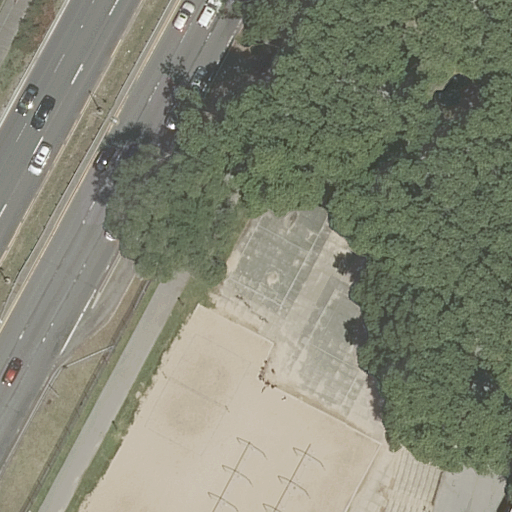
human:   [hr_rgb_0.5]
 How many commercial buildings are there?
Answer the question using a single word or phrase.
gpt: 0

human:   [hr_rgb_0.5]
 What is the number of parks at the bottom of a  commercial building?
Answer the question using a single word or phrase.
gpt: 0

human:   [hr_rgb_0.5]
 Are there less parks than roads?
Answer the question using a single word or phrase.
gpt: yes

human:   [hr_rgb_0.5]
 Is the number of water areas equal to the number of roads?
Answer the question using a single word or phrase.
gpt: no

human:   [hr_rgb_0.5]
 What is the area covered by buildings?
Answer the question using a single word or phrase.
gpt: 0m2

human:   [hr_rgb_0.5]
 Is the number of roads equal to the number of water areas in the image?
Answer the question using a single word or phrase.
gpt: no

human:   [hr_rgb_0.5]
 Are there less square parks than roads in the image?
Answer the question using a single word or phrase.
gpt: yes

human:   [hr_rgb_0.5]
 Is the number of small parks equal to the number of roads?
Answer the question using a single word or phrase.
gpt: no

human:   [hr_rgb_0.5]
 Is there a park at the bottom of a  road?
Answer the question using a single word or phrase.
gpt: yes

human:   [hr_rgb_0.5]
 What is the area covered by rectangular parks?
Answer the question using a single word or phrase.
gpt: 10636m2

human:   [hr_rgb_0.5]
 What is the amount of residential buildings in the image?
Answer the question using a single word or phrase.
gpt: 0

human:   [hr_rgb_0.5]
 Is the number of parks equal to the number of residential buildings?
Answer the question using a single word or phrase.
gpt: no

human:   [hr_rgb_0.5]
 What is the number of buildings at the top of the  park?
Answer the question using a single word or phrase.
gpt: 0

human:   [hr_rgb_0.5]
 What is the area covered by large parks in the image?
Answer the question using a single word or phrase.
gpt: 10636m2

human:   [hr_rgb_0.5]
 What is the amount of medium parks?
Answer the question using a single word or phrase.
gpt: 0

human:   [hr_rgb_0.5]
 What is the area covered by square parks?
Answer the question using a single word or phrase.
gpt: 0m2

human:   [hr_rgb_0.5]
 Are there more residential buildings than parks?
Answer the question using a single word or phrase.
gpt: no

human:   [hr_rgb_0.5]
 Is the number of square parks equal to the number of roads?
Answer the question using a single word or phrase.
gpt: no

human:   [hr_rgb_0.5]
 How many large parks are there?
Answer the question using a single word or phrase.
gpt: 1

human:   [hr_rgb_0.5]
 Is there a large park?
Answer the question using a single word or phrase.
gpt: yes

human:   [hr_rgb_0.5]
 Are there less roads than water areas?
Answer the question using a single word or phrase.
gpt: no

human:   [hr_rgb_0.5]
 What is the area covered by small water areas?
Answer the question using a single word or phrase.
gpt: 0m2

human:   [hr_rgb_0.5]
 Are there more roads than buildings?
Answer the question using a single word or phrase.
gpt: yes

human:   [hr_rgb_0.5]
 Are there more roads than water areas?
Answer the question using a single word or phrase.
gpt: yes

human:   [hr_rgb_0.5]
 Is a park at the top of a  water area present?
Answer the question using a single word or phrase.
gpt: no

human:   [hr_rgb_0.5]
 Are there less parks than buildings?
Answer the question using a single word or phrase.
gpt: no

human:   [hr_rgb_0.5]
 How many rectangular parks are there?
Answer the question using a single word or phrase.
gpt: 1

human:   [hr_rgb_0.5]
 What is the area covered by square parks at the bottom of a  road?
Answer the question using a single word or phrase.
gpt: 0m2

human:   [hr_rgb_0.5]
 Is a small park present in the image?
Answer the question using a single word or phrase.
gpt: no

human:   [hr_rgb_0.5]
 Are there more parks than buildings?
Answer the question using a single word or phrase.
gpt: yes

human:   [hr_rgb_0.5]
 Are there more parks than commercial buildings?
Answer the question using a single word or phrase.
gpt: yes

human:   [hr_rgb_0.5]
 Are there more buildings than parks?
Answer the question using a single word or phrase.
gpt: no

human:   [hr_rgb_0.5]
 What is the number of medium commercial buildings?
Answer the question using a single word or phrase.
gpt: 0

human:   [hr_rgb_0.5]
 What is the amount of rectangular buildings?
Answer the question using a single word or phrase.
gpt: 0

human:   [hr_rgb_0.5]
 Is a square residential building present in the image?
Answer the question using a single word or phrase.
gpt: no

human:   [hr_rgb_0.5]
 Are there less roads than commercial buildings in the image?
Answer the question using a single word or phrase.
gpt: no

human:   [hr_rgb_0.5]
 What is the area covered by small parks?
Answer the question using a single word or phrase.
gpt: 0m2

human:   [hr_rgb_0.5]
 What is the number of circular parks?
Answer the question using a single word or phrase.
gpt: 0

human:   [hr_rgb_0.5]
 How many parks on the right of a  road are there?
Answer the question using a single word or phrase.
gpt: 0

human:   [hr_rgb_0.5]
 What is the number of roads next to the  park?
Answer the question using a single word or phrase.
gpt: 4

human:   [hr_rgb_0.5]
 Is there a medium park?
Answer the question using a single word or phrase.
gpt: no

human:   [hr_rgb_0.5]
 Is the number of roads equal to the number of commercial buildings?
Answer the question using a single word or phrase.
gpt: no

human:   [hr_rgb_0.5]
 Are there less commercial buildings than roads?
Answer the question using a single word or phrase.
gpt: yes

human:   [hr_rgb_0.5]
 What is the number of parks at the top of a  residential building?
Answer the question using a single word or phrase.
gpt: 0

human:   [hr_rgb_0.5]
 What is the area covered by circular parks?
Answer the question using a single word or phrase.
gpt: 0m2

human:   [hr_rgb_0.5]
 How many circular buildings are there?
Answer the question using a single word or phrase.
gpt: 0

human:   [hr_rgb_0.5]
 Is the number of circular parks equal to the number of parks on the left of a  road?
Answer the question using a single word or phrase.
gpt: yes

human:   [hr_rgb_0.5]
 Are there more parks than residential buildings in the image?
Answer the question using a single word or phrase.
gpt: yes

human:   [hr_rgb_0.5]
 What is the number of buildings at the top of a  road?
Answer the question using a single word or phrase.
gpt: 0

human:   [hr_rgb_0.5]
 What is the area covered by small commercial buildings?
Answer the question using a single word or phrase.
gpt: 0m2

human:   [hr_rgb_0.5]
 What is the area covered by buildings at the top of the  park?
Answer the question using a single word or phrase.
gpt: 0m2

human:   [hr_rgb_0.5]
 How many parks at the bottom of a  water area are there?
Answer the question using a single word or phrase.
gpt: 0

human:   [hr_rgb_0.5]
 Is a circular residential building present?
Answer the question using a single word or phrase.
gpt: no

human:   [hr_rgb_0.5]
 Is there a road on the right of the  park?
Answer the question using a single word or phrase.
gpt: no

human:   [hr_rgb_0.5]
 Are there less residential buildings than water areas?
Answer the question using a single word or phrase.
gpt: no

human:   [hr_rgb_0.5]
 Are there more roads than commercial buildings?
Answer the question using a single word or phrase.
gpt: yes

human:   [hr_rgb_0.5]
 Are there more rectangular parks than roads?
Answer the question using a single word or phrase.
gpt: no

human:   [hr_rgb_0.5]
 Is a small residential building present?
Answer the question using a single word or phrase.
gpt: no

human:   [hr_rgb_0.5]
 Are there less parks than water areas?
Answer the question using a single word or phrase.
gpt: no

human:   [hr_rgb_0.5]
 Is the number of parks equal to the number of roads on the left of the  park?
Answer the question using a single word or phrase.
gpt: no

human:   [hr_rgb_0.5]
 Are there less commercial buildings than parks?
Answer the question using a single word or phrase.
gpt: yes

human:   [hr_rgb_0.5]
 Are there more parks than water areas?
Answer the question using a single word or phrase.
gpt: yes

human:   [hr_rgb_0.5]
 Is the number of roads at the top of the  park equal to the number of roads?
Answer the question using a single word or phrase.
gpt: yes

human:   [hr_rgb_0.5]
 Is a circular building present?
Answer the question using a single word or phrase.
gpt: no